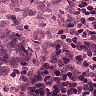
Metastatic tissue present: yes